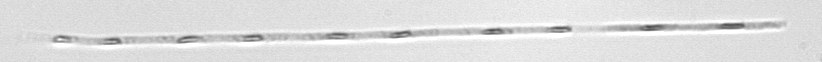
Label: Leptocylindrus